Question: I Have this table:
[Messages table]

I need to find the number of uniqe conversation -
conversation is define as senderid sent msg to reciverid, and reciverid has replied (no matter how many times or the thread length, it will be count as 1 conversation).
so if senderid = 1, reeiver id =2
and in the next row senderid = 2 and reciever id =1 this is one conversation (till the end of time)
Im really stock and not sure how to proceed.
Thanks!
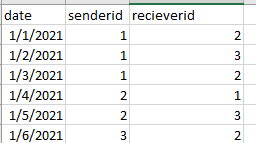
Answer: You can use the functions 'LEAST()' and 'GREATEST()' to create unique combinations of the 2 ids and aggregate:
'''
SELECT COUNT(DISTINCT LEAST(m1.senderid, m1.receiverid), GREATEST(m1.senderid, m1.receiverid)) counter
FROM Messages m1
WHERE EXISTS (SELECT 1 FROM Messages m2 WHERE (m2.receiverid, m2.senderid) = (m1.senderid, m1.receiverid))
'''
See the <URL>.
Results (for your sample data):
>
| counter |
| ------- |
| 2 |